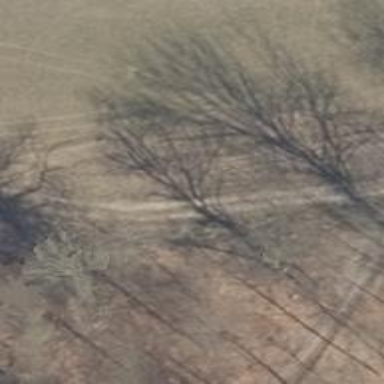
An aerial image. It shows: Dirt track road with grade 4 tracktype.